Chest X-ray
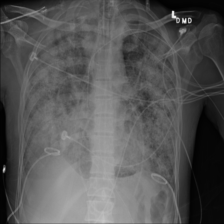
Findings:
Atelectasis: negative
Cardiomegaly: negative
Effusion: negative
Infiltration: negative
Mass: negative
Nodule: negative
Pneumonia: negative
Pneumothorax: negative
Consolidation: negative
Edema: negative
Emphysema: negative
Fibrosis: negative
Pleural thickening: negative
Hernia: negative